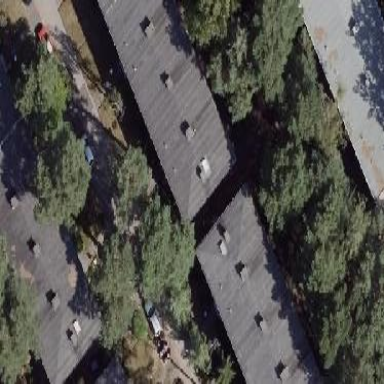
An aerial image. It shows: Building with apartments and flat roof.